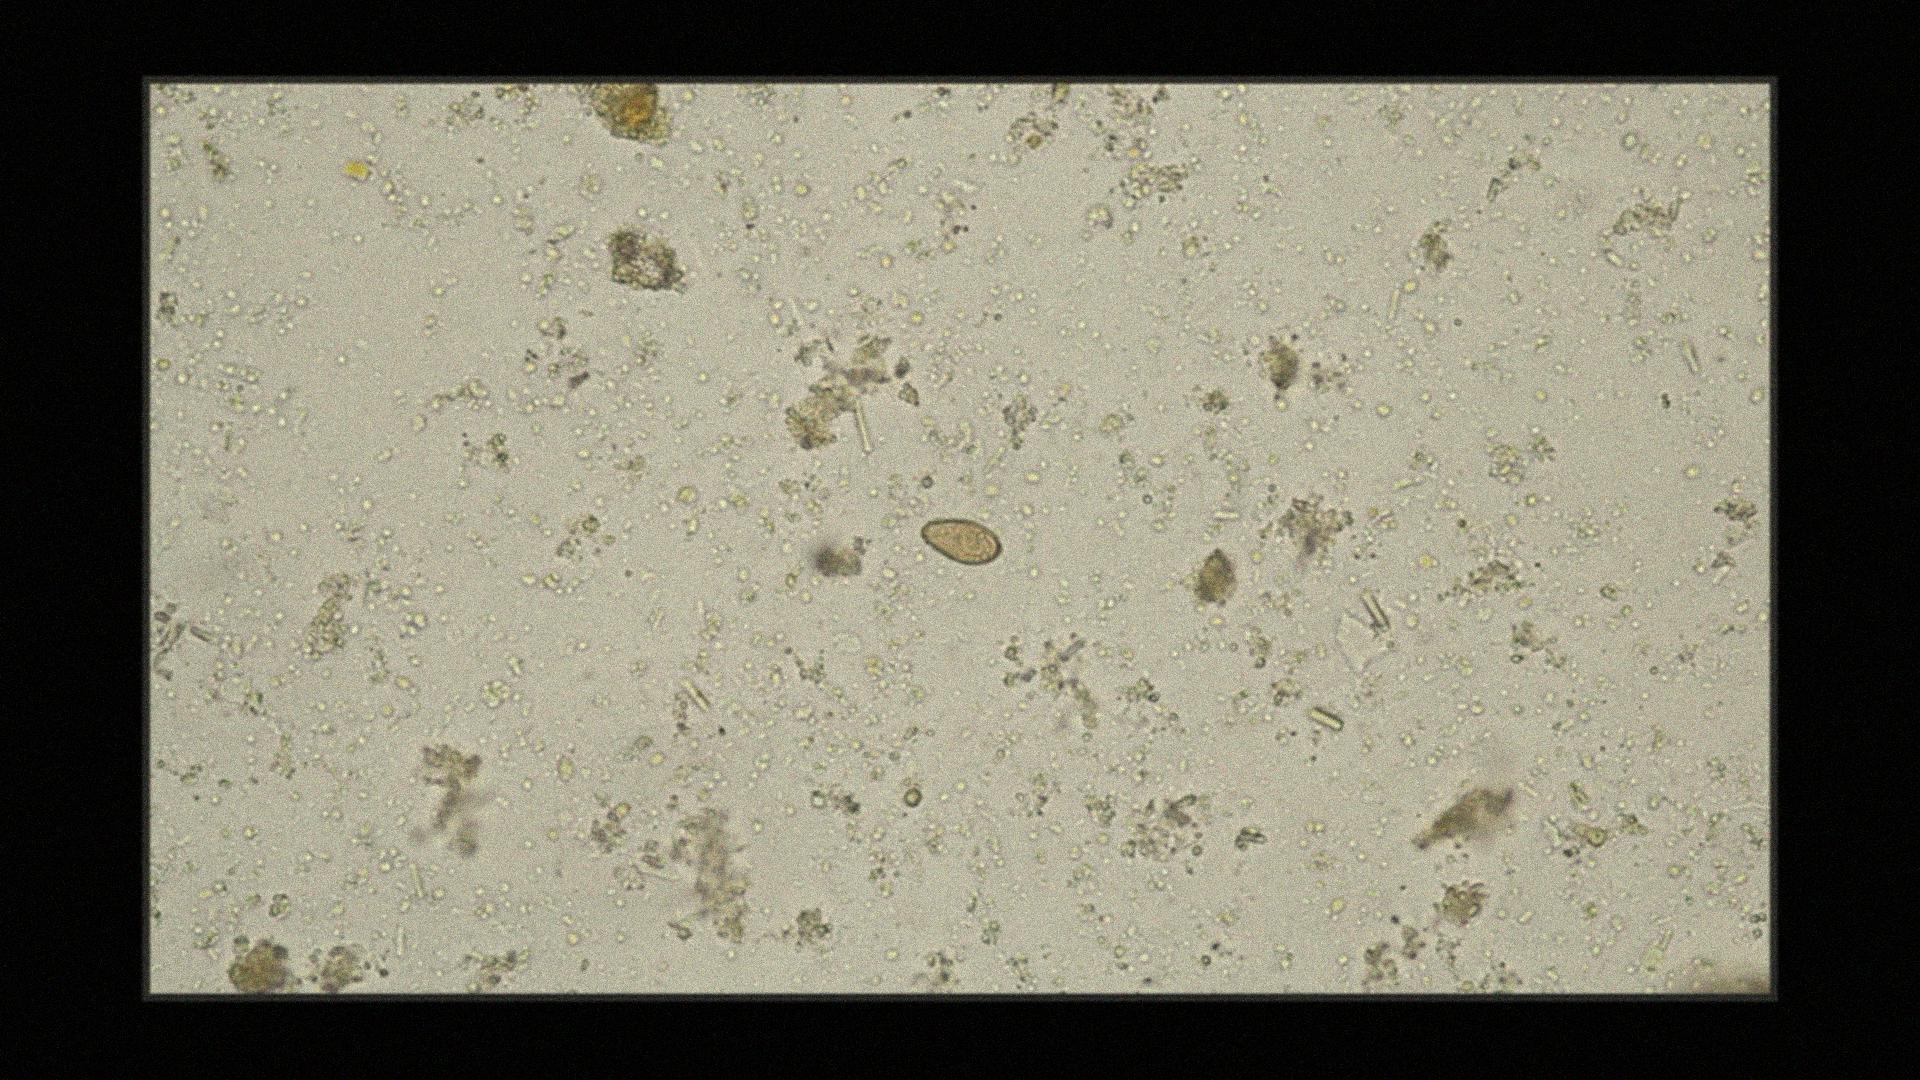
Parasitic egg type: Opisthorchis viverrine